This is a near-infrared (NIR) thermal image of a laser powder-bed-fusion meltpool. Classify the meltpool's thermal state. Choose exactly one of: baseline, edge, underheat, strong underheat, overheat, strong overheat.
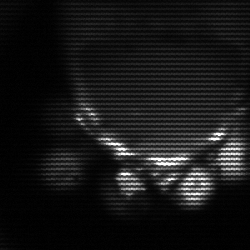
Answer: edge